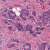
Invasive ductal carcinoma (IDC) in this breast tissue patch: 1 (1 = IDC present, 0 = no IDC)